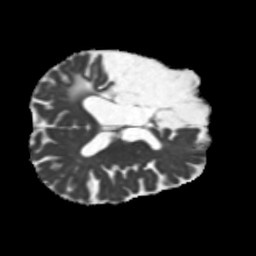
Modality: MD
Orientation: axial
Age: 64
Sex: male
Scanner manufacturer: siemens
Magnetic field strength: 3 T
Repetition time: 5.25 s
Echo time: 0.08 s